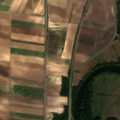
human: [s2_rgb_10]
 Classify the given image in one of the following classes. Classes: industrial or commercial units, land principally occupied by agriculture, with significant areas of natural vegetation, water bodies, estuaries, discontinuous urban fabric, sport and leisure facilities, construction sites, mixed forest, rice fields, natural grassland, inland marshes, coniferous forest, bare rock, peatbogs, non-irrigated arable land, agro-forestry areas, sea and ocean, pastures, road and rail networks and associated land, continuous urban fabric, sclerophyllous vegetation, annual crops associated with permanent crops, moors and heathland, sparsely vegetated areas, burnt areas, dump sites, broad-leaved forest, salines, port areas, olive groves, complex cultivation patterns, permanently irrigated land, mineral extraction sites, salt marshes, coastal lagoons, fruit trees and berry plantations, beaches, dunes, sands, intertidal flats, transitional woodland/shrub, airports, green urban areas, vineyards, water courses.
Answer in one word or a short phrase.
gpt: non-irrigated arable land, pastures, land principally occupied by agriculture, with significant areas of natural vegetation, broad-leaved forest, mixed forest, water courses